Question: The R leaflet labels have changed in the latest release 2.0 and now have a solid white background without a border. Is there a way to print a label that's similar to the <URL> without installing an old version?
'''
leaflet() %>% addTiles() %>%
addMarkers(
lng=-118.456554, lat=34.078039,
label='My label',
labelOptions = labelOptions(noHide = TRUE))
'''

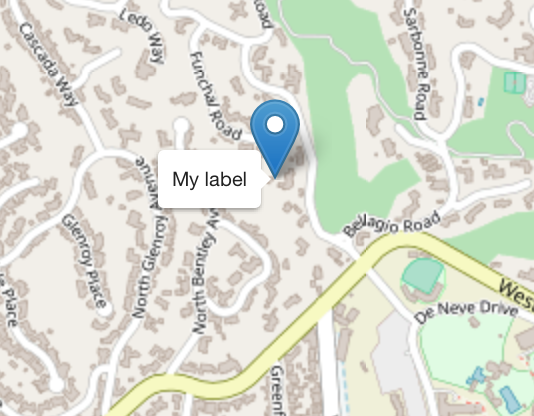
Answer: You can achieve something similar by overriding the css, place the following code in your own CSS that is called after leaflet.css
'''
.leaflet-tooltip{
border:4px solid rgba(0, 0, 0, 0.7);
background-color: rgba(255, 255, 255, 0.8);
}
'''
You can play with the values to make it look any way you want, this goes for pretty much any element in leaflet, like the popups.